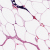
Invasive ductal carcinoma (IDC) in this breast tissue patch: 0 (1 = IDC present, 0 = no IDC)